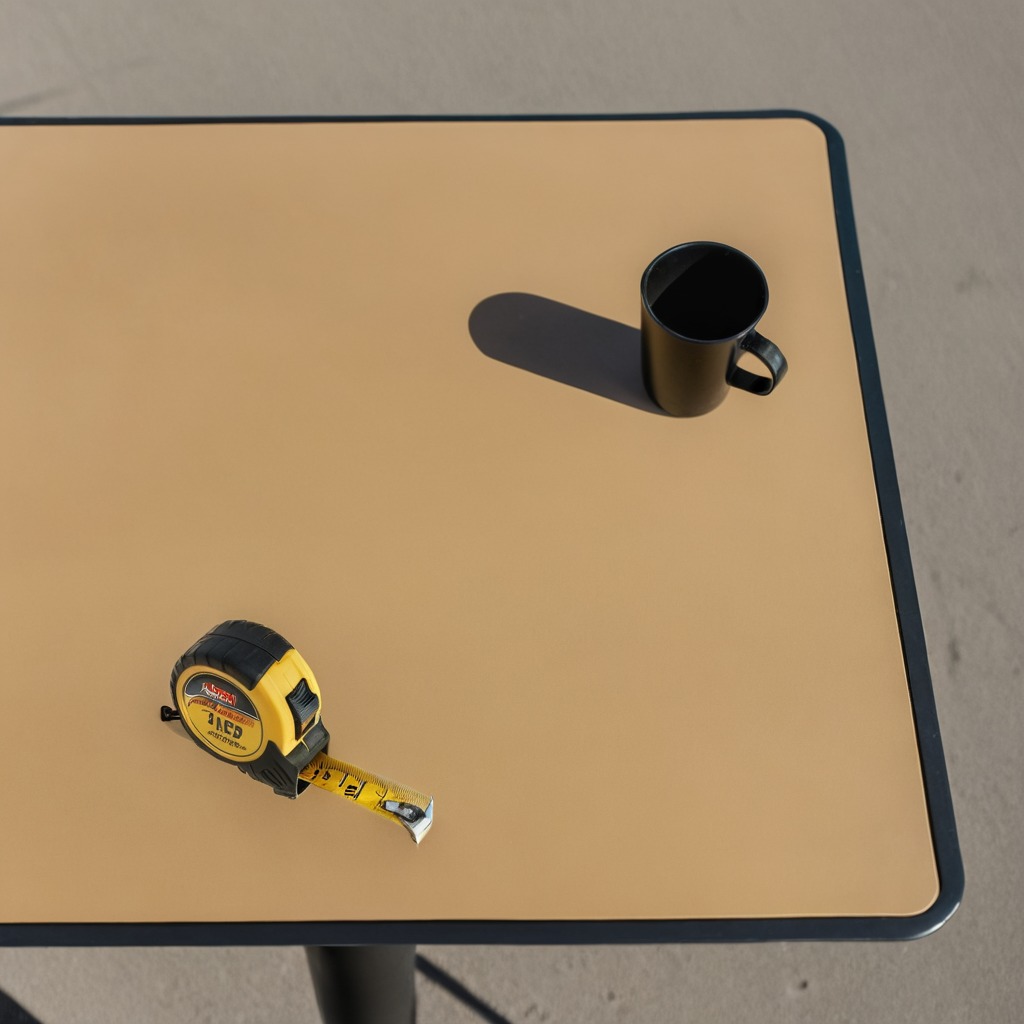
A measuring tape lies on a clean utility table in a temporary outdoor tool station afternoon light present textured surface